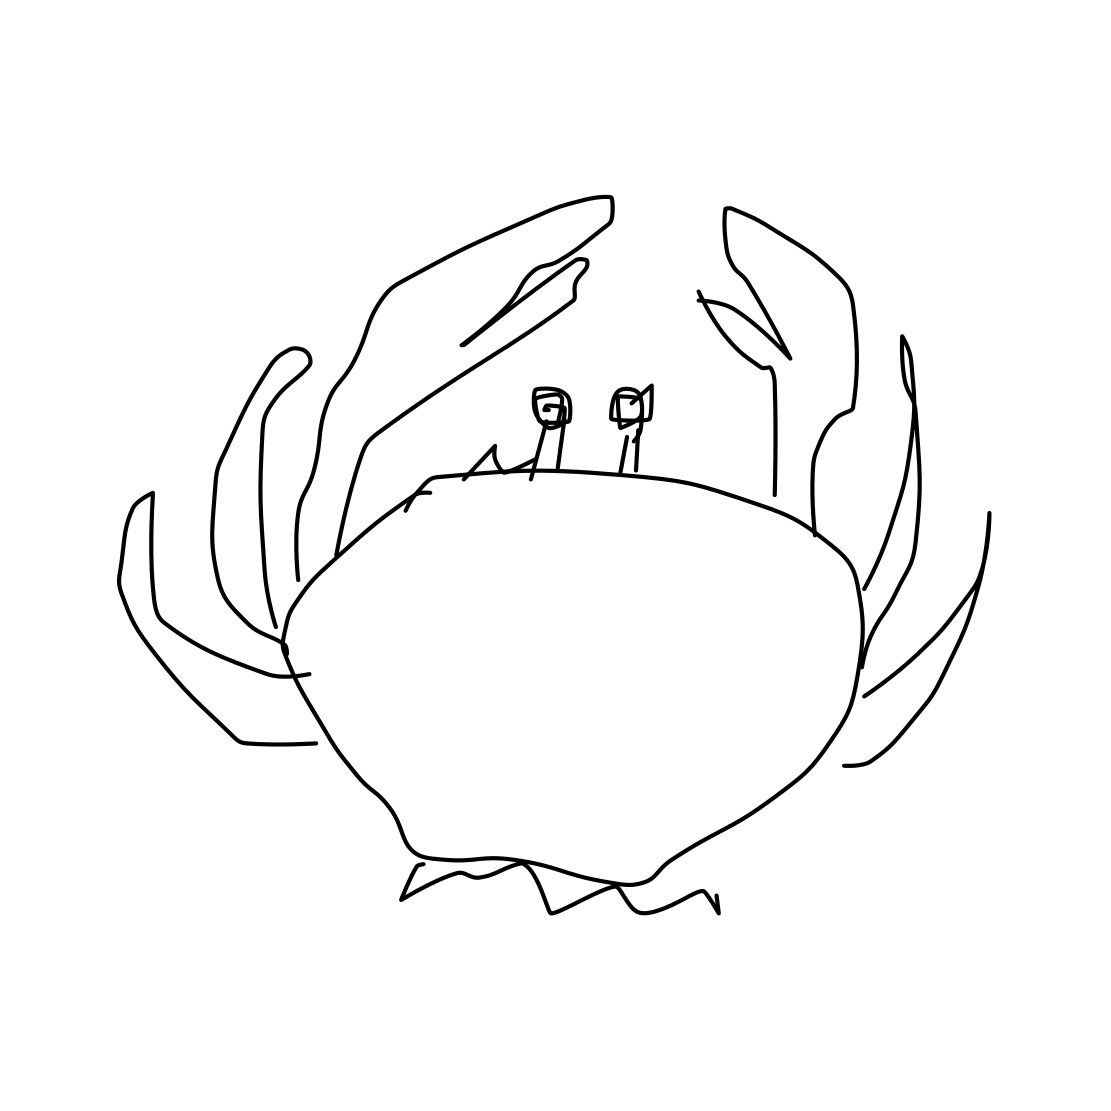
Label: crab